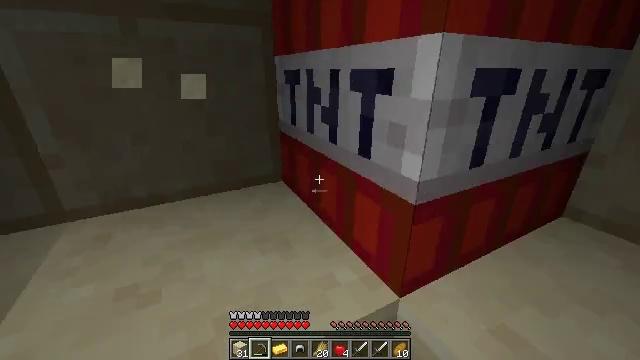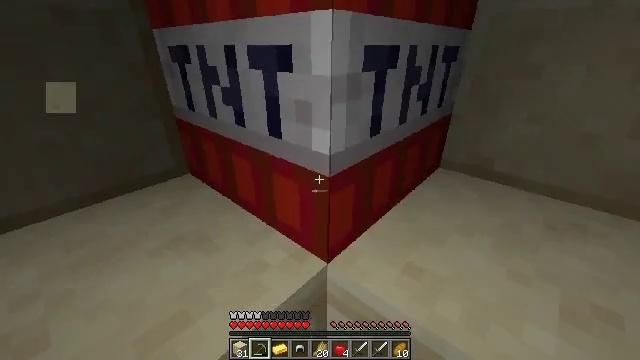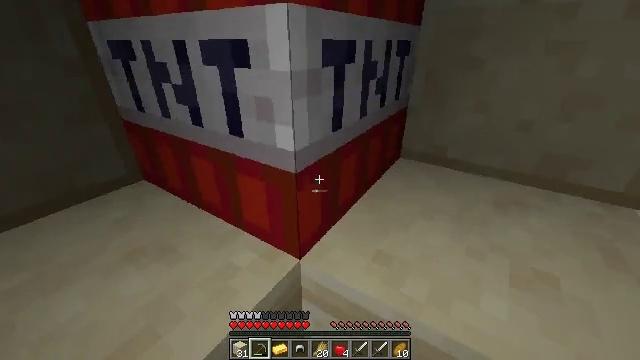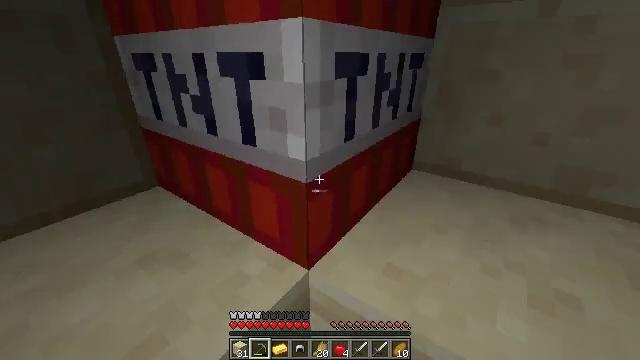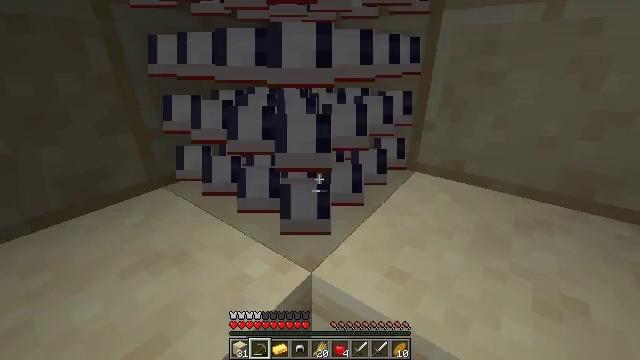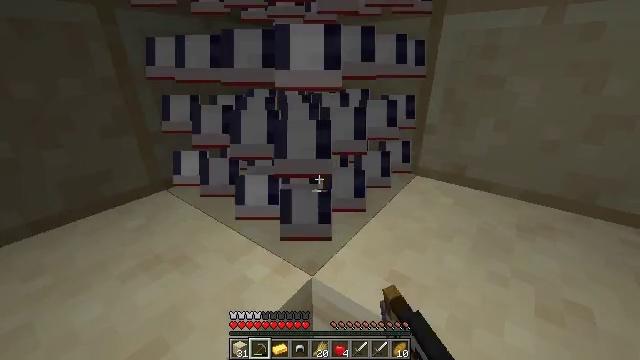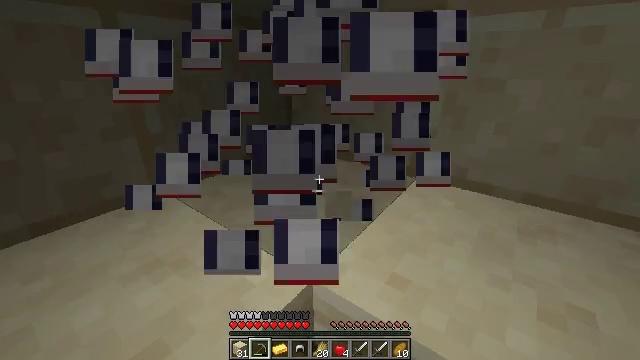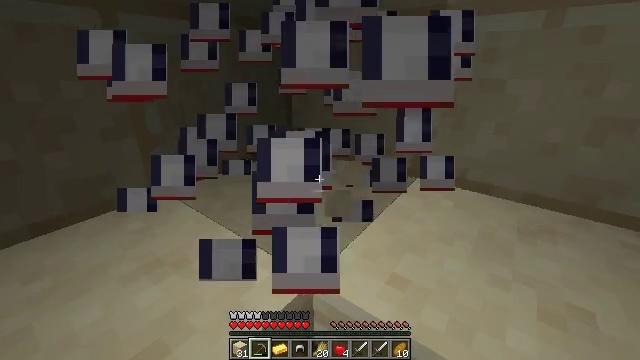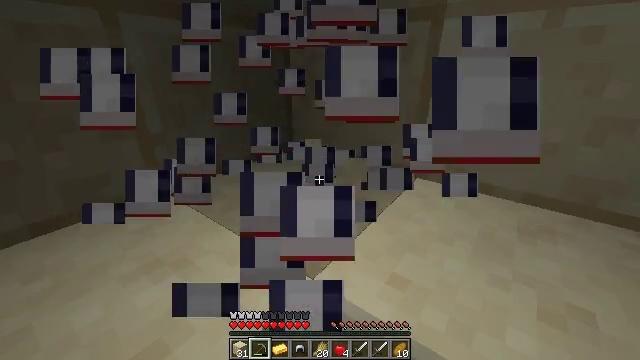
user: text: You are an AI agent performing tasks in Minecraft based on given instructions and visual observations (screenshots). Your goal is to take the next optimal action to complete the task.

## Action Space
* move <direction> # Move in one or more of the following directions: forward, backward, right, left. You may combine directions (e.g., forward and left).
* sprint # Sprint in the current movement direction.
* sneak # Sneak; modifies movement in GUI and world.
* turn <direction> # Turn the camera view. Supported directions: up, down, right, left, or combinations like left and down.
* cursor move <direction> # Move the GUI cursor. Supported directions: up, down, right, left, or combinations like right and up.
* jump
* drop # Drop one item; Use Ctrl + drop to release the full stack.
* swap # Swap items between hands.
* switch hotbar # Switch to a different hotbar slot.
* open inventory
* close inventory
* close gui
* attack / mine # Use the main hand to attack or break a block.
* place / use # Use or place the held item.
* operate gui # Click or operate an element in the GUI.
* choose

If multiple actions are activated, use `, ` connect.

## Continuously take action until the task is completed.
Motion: motion action
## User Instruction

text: Destroy the TNT to retrieve it.
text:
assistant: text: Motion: turn right and down
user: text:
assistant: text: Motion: turn right
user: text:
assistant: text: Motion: turn left and up
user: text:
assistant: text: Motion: attack / mine
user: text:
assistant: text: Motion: attack / mine
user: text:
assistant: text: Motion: attack / mine
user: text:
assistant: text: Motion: attack / mine
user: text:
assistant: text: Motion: no_op
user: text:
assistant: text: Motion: no_op